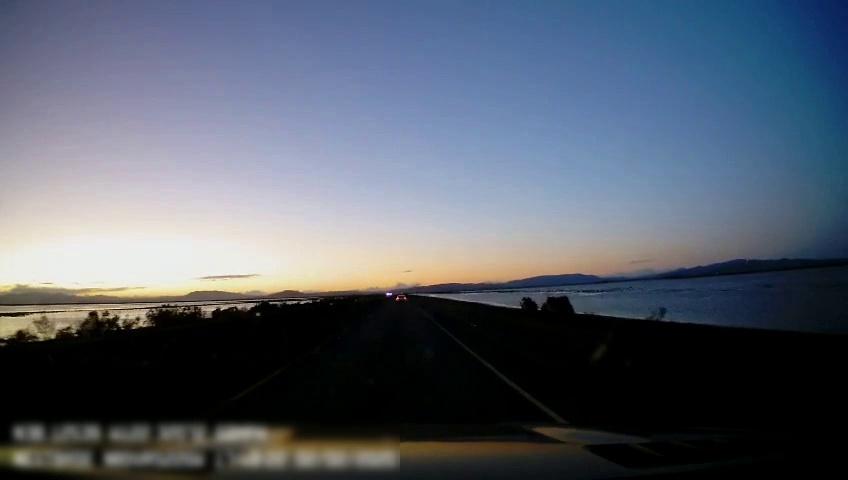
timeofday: Dusk/Dawn/Twilight
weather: Sunny
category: Drivable Space
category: Vehicles | Car
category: Lanes | Current Lane
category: Lanes | Current Lane